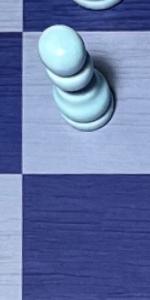
Label: Empty